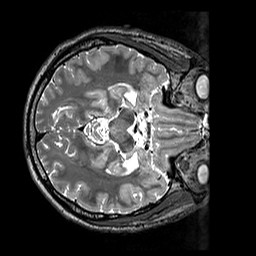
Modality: T2w
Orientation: axial
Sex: male
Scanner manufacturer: siemens
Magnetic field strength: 3 T
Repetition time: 3.2 s
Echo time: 0.409 s